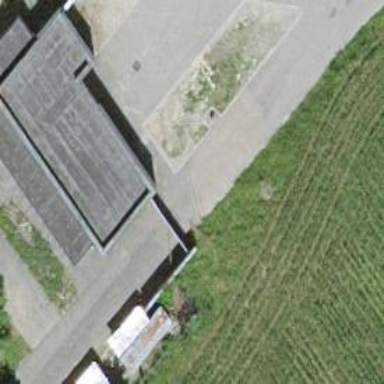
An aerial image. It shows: Service building.